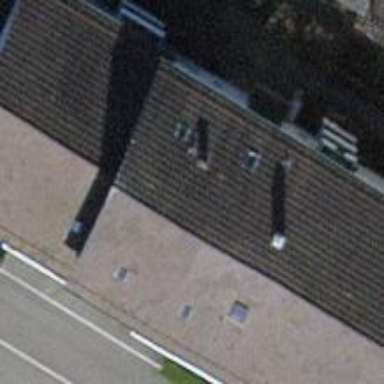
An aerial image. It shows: Building with tile roof.